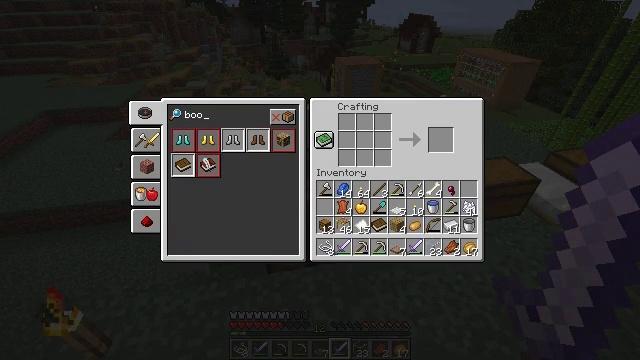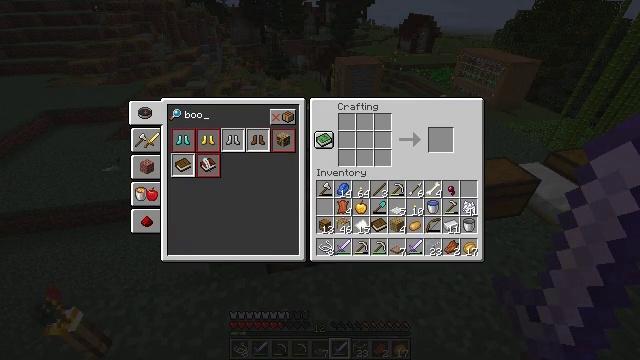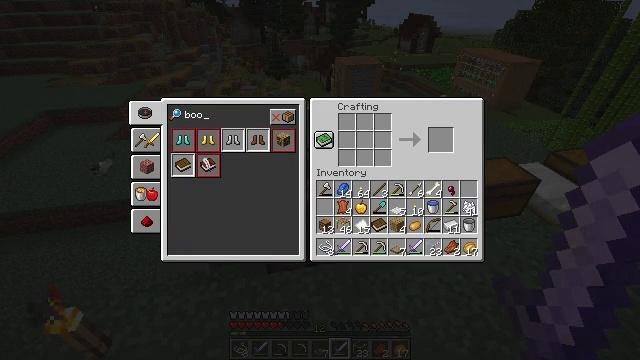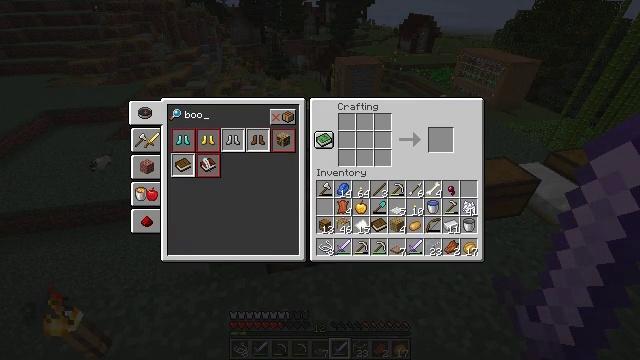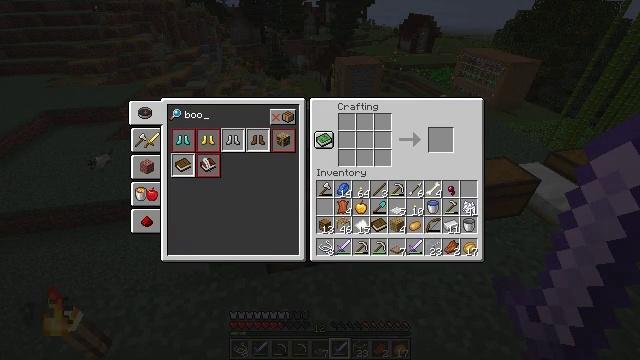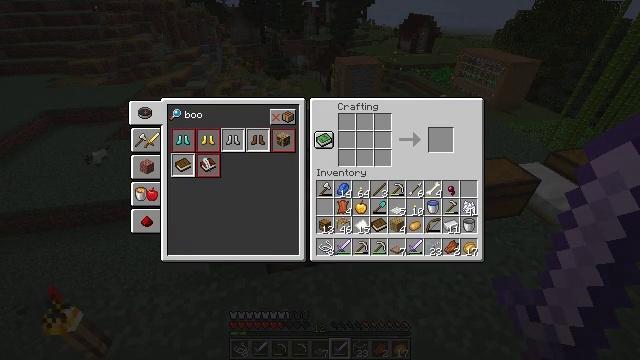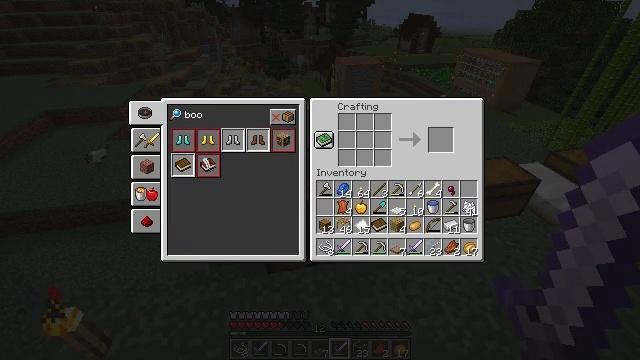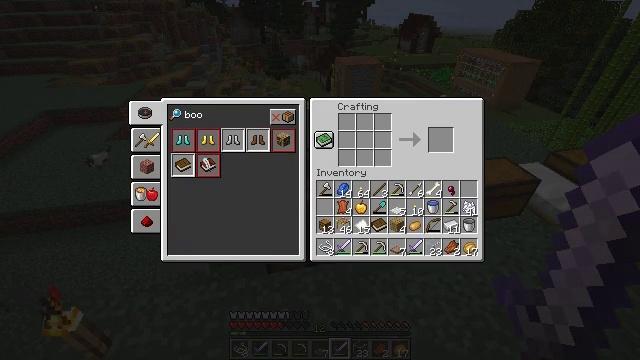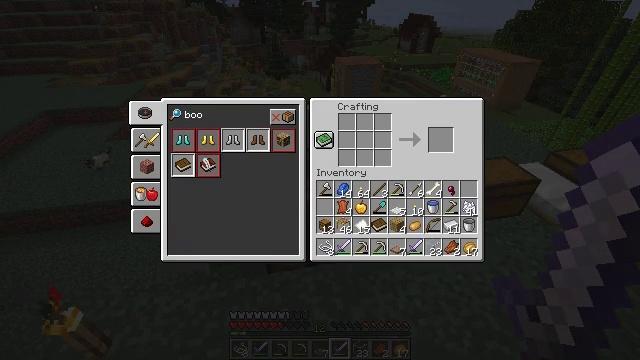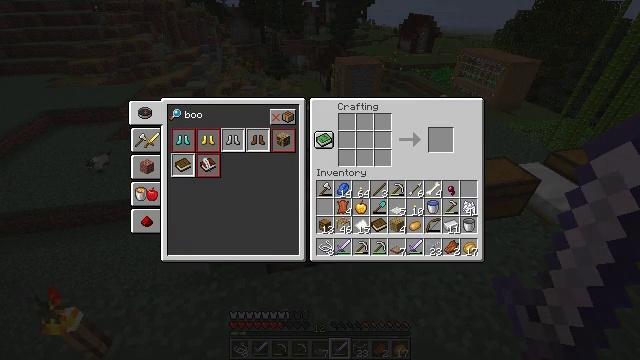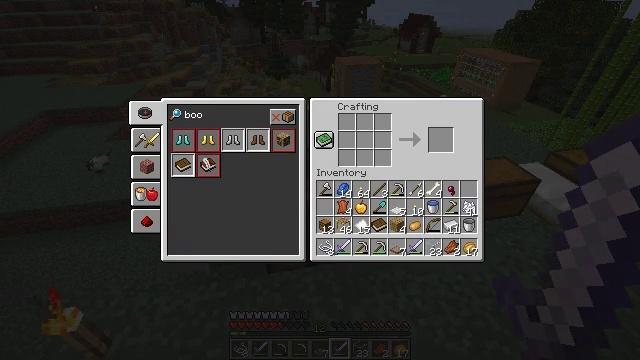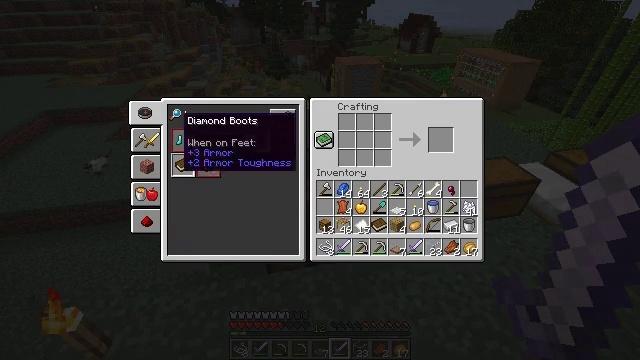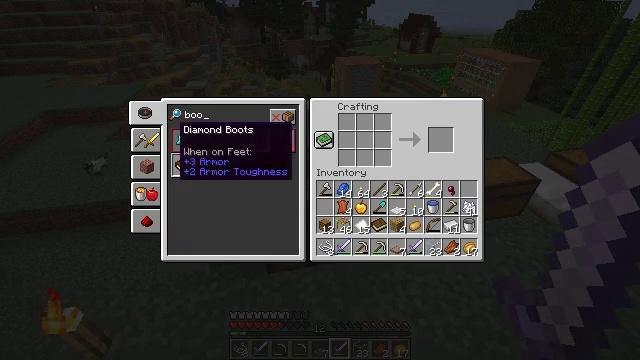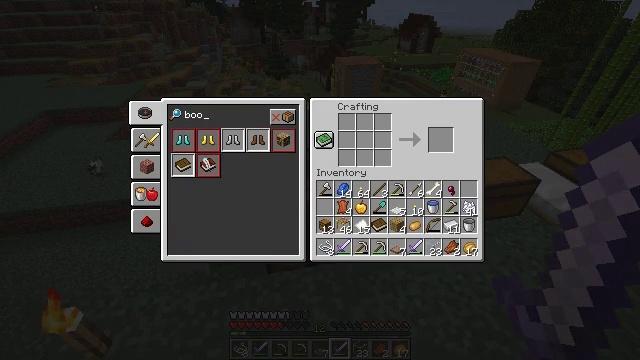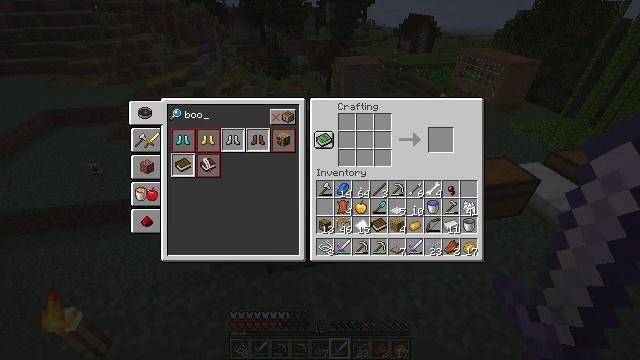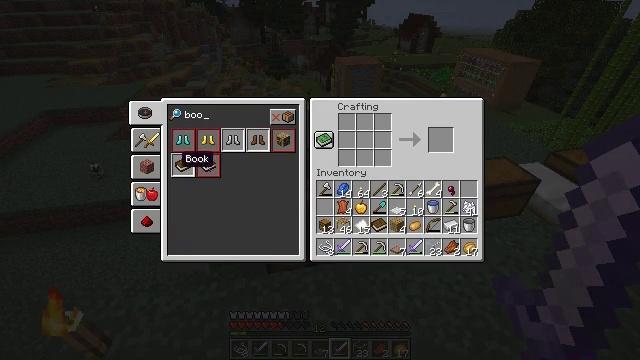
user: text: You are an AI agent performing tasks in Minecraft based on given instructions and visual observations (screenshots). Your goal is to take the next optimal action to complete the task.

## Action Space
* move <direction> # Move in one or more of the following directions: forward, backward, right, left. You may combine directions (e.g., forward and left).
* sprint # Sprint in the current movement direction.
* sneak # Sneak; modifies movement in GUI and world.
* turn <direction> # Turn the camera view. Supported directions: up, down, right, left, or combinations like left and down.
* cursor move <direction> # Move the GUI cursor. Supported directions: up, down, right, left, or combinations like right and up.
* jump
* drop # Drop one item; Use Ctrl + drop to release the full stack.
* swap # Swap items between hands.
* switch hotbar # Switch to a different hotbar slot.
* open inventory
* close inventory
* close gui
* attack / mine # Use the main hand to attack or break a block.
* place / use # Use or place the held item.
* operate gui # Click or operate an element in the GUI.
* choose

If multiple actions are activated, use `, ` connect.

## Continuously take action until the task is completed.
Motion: motion action
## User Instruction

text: Craft a book.
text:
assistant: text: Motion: sneak
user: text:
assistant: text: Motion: sneak
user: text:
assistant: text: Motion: sneak
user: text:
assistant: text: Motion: sneak
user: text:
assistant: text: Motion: sneak
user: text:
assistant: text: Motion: sneak
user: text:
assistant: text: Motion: sneak
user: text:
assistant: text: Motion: sneak
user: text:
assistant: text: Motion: sneak
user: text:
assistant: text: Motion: sneak
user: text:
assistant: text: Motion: sneak
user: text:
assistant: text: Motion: sneak, cursor move down
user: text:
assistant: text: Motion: sneak, cursor move down
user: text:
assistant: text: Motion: sneak, cursor move down
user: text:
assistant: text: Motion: sneak, cursor move down
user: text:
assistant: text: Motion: sneak
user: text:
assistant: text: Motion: sneak
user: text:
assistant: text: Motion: sneak
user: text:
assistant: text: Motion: sneak
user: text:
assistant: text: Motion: sneak, operate gui
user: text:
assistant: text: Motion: sneak, operate gui
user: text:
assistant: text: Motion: sneak
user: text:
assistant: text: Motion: sneak
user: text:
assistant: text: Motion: sneak, cursor move right
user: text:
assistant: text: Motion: sneak, cursor move right
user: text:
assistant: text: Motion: sneak, cursor move right
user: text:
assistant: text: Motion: sneak, cursor move right
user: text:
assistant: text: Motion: sneak, cursor move right
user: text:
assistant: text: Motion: sneak, cursor move right
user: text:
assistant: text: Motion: sneak, cursor move right and up